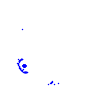
Particle: proton